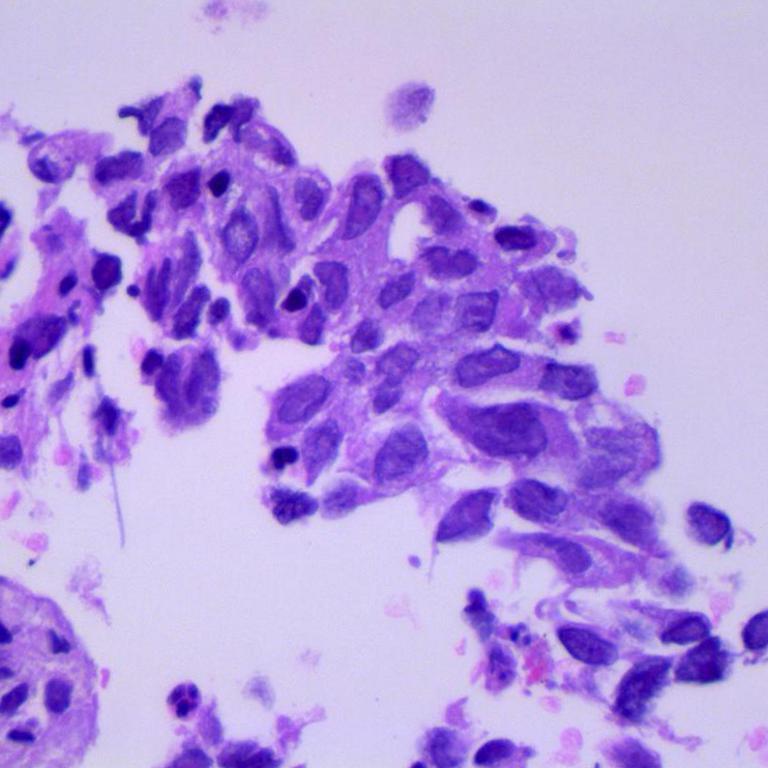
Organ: lung
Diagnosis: adenocarcinomas